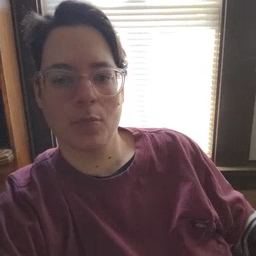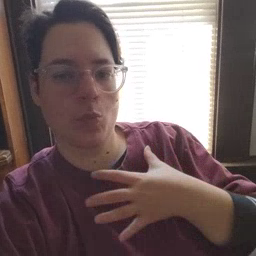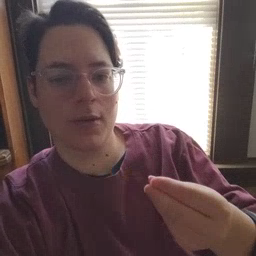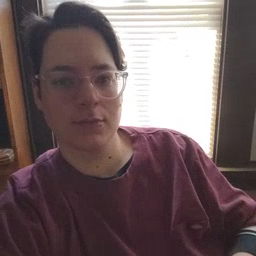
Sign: white